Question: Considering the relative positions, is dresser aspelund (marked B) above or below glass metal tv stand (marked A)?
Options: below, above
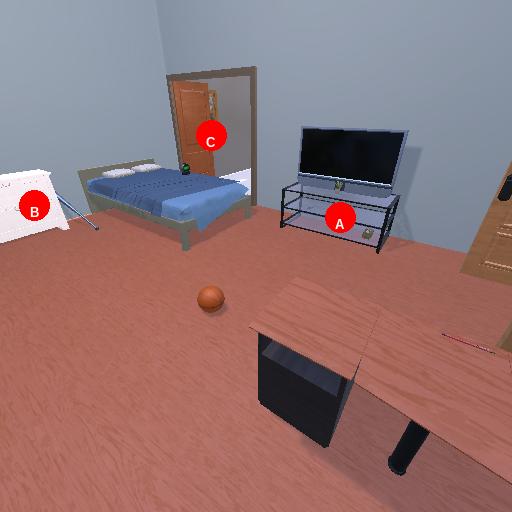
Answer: below